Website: home-depot
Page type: customer-info-address
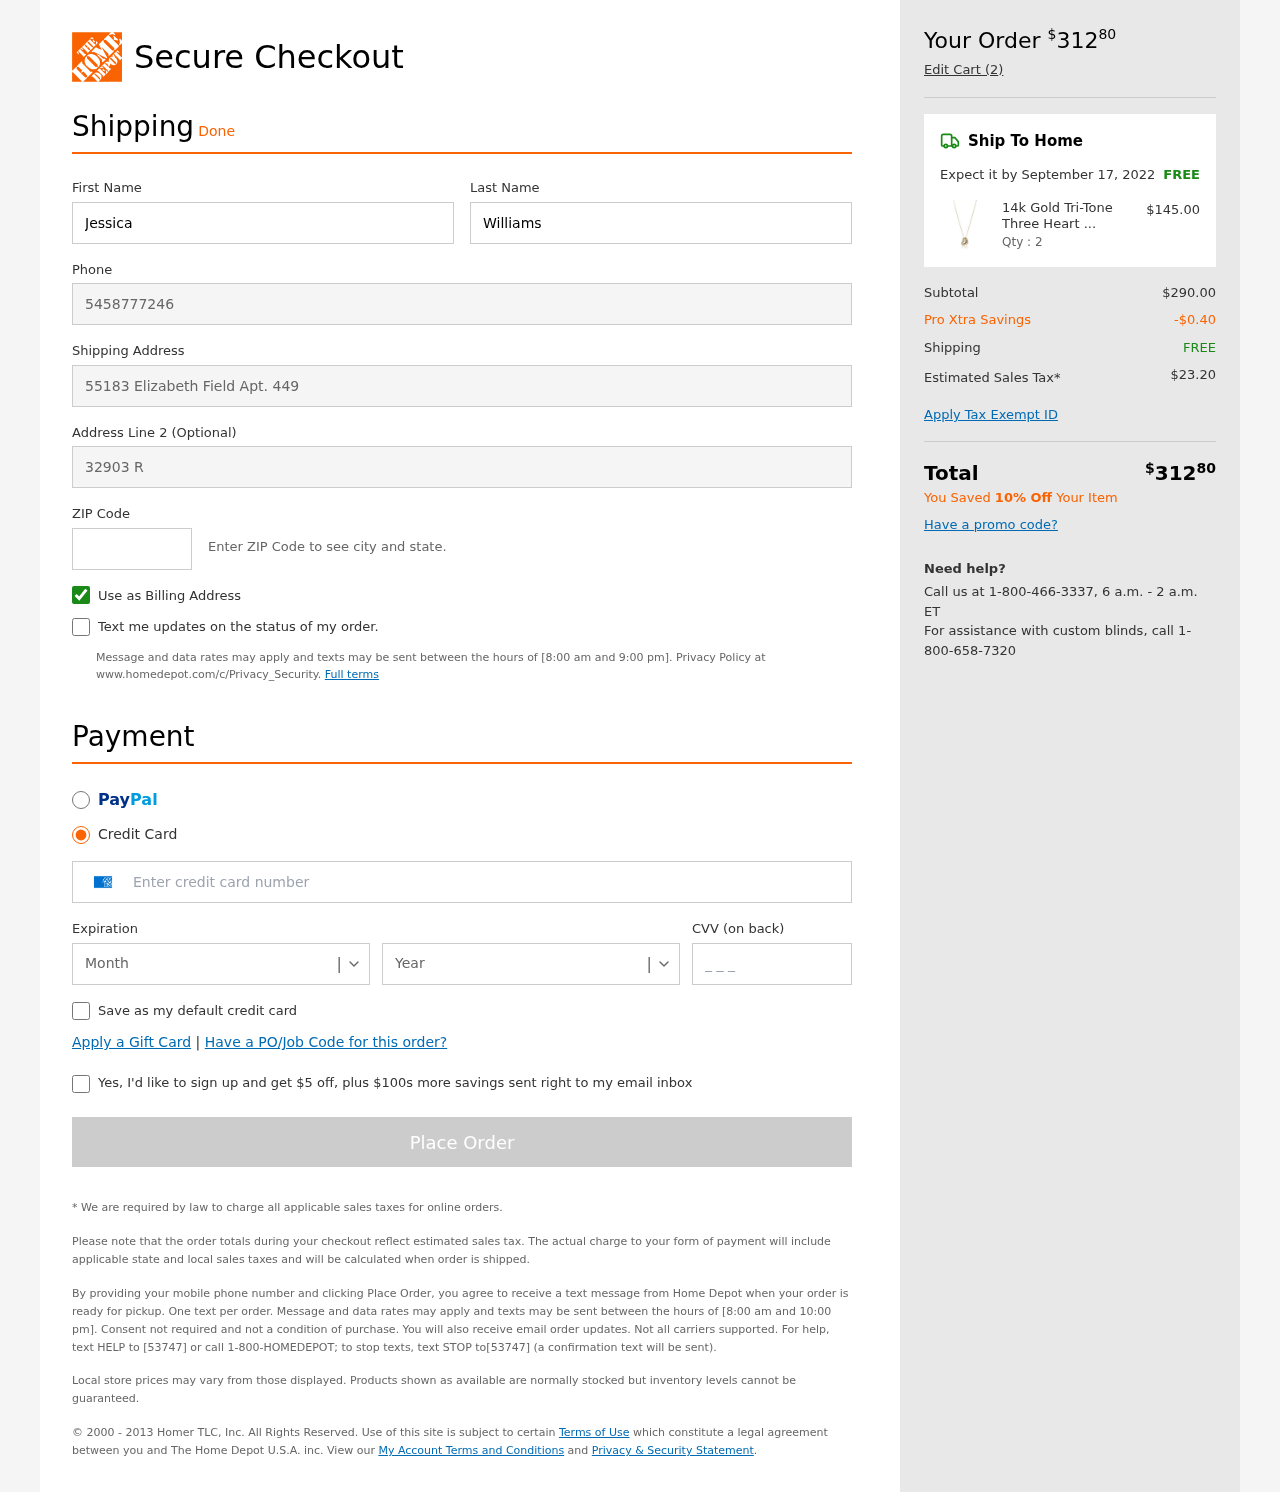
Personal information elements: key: PII_CARD_CVV
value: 8625
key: PII_CARD_EXPIRY_MONTH
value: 02
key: PII_CARD_EXPIRY_YEAR
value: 30
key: PII_CARD_NUMBER
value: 3431 4482 0776 435
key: PII_FIRSTNAME
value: Jessica
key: PII_LASTNAME
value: Williams
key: PII_PHONE
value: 5458777246
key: PII_POSTCODE
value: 08699
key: PII_STREET
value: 55183 Elizabeth Field Apt. 449
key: PII_STREET2
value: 32903 Roberson Cove
Product elements: key: PRODUCT1_NAME
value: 14k Gold Tri-Tone Three Heart Pendant Necklace, 18"
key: PRODUCT1_PRICE
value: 145
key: PRODUCT1_QUANTITY
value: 2
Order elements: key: ORDER_TOTAL
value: $31280
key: ORDER_NUM_ITEMS
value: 2
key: ORDER_DELIVERY_DATE
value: September 17, 2022
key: ORDER_SHIPPING_COST
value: FREE
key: ORDER_SUBTOTAL
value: $290.00
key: ORDER_DISCOUNT
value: -$0.40
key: ORDER_SHIPPING_COST2
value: FREE
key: ORDER_TAX
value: $23.20
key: ORDER_TOTAL2
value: $31280
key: ORDER_SAVINGS_MESSAGE
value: You Saved 10% Off Your Item